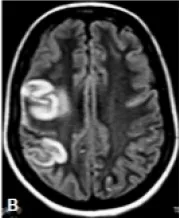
MRI. Axial T2 FLAIR weighted images (A, B).
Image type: radiology (mri)